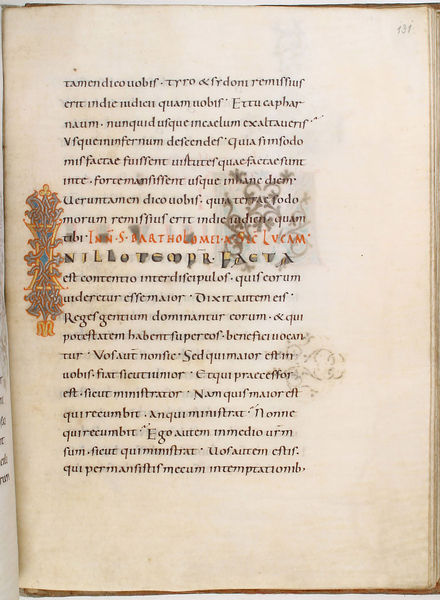
Titel: Gerocodex, Perikopenbuch
Institution: Darmstadt, Hessische Landesbibliothek
Schlagwörter: blau, feder, gelb, bunt, orange, schwarz, weiss, rot, ornament, bibel, gold, krone, rechts, farbig, schrift, papier, verzierung, name, buch, druck, seite, text, buchstabe, initiale, buchdruck, buchseite, mittelalter, zeilen, handschrift, latein, schirft, majuskel, lukas, minuskel, recto, rubrik, i, öatein, bartholomeus, nillo, initium, rubrizierung, 131, najuskel, nimuskel, luas, in illo tempora